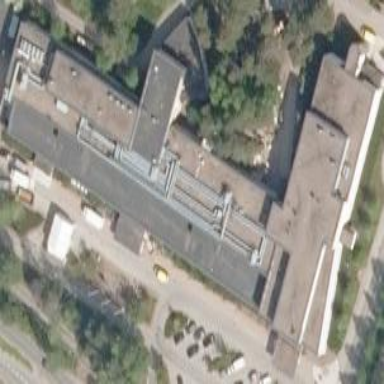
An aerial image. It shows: Hospital building.